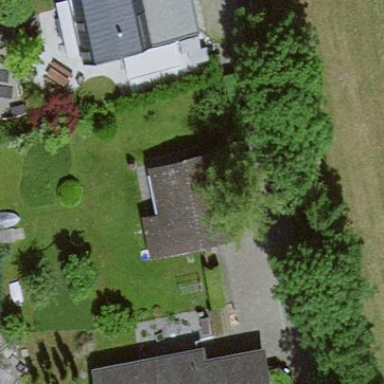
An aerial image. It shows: Flat-roofed house.